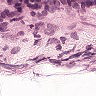
Metastatic tissue present: yes